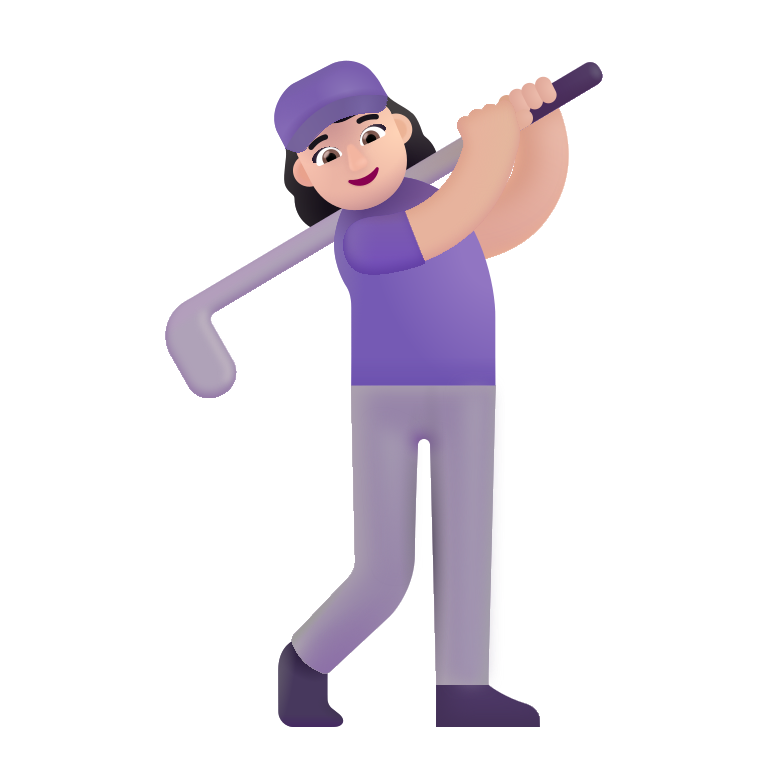
woman golfing color light